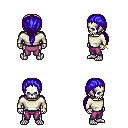
a pixel art fantasy rpg character, male body template, skeleton, white long-sleeve shirt, magenta pants, blue ponytail hairstyle, bracelets, four views (front, back, left, right), 2x2 character sprite sheet, small pixel art, hard edges, no anti-aliasing